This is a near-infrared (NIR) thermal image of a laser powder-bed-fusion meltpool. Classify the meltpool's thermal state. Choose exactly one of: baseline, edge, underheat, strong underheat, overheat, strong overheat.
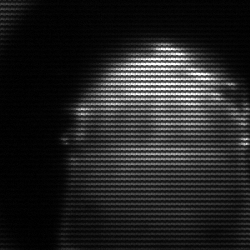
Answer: edge